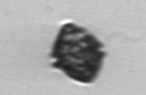
Label: Kryptoperidinium_triquetrum